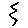
Label: zigzag